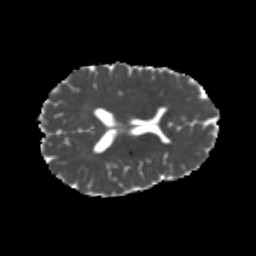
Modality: MD
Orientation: axial
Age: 21
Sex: female
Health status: healthy
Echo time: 0.074 s